Question: I am using Delphi XE2 and importing SHGetFolderPath from Shell32.dll. I am running windows vista x64. When running SHGetFolderPathA The result is unclear.
I.E.:
'''
uses
Windows;
function SHGetFolderPath(hwnd: Cardinal; csidl: Integer; hToken: Cardinal; dwFlags: Cardinal; pszPath: PChar): Cardinal; stdcall;external 'Shell32.dll' name 'SHGetFolderPathA';
Var
Path:Array [0..MAX_PATH] of Char;
AppData:String;
begin
SHGetFolderPath(0,$001A,0,0,@path[0]);
MessageBox(0,Path,'a',0);
end.
'''
The result is:

Versus using SHGetFolderPathW:
uses
Windows;
'''
function SHGetFolderPath(hwnd: Cardinal; csidl: Integer; hToken: Cardinal; dwFlags: Cardinal; pszPath: PChar): Cardinal; stdcall;external 'Shell32.dll' name 'SHGetFolderPathW';
Var
Path:Array [0..MAX_PATH] of Char;
AppData:String;
begin
SHGetFolderPath(0,$001A,0,0,@path[0]);
MessageBox(0,Path,'a',0);
end.
'''
The result clearly states the path to my AppData folder with no issue.
When running this same code on x32 Vista when using SHGetFolderPathA works just fine.
If someone could shine some light on why this is? I was under the impression the "W" api was usually for use on Unicode machines...?
---
Edit:
I am now using the following code, with the same error:
'''
uses
Windows;
function SHGetFolderPath(hwnd: HWND; csidl: Integer; hToken: THandle; dwFlags: DWord; pszPath: PAnsiChar): HRESULT; stdcall; external 'SHFolder.dll' name 'SHGetFolderPathA';
var
path: array[0..MAX_PATH] of char;
begin
SHGetFolderPath(0,$001A,0,0, @path[0]);
MessageBox(0,path,'a',0);
end.
'''
---
Final Edit:
Thank you all for the responses. The above declaration of SHGetFolderPath is fine. After looking through all responses, and taking in the information in each, I have come up with the following result:
'''
uses
Windows;
function SHGetFolderPath(hwnd: HWND; csidl: Integer; hToken: THandle; dwFlags: DWord; pszPath: PAnsiChar): HRESULT; stdcall; external 'shell32.dll' name 'SHGetFolderPathA';
var
path: array[0..MAX_PATH] of ansichar;
xRes:String;
begin
If SHGetFolderPath(0,$001A,0,0, @path[0]) = S_OK Then Begin
xRes := Path;
MessageBox(0,PWideChar(xRes),'Result',0);
End Else
MessageBox(0,'An error has occurred.','Result',0);
end.
'''
The resulting messagebox correctly displays the path to my AppData path.
Thanks again for all of the responses.
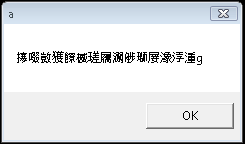
Answer: You declared the final parameter of 'SHGetFolderPath' as having type 'PChar'. In Delphi 2009 and later (which includes your version, Delphi XE2), 'PChar' is an alias for 'PWideChar', yet you told Delphi to link your declared function to the "A" version, which expects 'AnsiChar' characters.
When declaring functions that are sensitive to the character type, I recommend not using 'PChar' at all. Explicitly use either 'PWideChar' or 'PAnsiChar'.
The "A" and "W" suffixes aren't about which kind of the program runs on. supported versions of Windows are Unicode now -- the last non-Unicode version was Windows ME. The "A" and "W" refer to the character type of the arguments.
As for why your code worked on the 32-bit version of Vista when it fails on the 64-bit version, I have no explanation. Maybe you're just lucky and the OS did some conversions that happened to work out OK in your case.